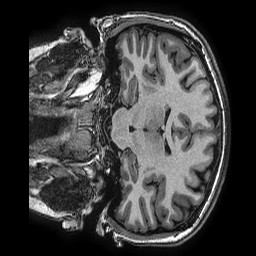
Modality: T1w
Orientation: coronal
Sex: female
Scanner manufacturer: ge
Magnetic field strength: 3 T
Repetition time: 0.0077 s
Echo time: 0.003436 s